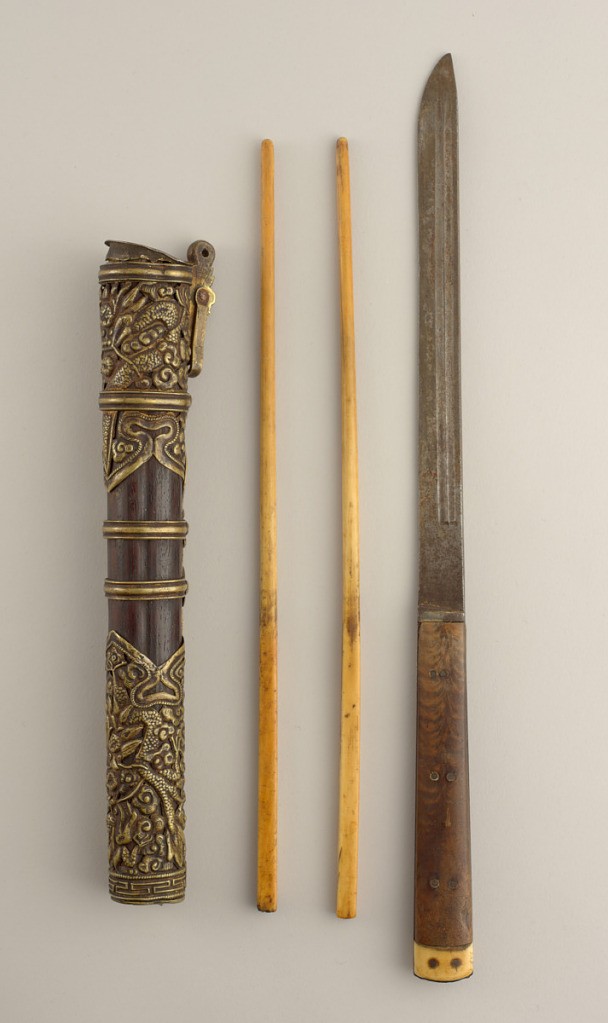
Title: Chopsticks, knife and case
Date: mid-19th century
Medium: Wood, bamboo, brass, ivory
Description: A: chopstick b: chopstick c: knife d: case